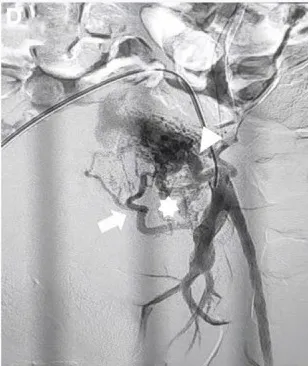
Preoperative multimodal neuroimaging evaluation. (D) Oblique projection of angiography from the left internal iliac artery demonstrating that a venous pouch was seen at the left L5-S1 region that was associated with sacral AVM that was fed by hypertrophied lateral sacral arteries (LSA) S1 (asterisk), S2 (arrow), and the sacral branch of the iliolumbal artery (ILA) (arrow head).
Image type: radiology (mri)